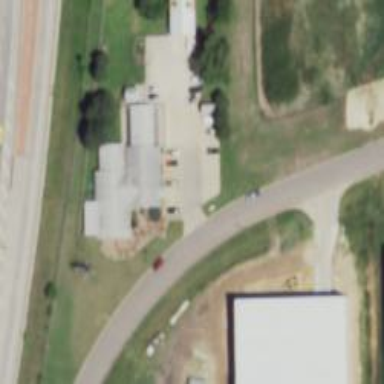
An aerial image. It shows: Animal shelter.